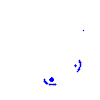
Particle: kaon